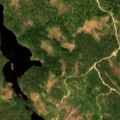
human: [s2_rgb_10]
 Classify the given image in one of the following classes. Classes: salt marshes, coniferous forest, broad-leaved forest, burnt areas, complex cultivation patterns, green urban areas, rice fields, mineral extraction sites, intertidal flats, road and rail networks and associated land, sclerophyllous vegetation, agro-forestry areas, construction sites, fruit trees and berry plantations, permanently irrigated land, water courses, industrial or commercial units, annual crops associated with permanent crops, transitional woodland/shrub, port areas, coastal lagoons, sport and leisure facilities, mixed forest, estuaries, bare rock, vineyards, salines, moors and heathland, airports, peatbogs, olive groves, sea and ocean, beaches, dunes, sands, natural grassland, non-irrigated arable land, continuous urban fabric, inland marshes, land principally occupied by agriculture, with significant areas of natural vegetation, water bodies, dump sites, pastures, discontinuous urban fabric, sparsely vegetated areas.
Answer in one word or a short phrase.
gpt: coniferous forest, transitional woodland/shrub, water bodies